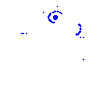
Particle: pion